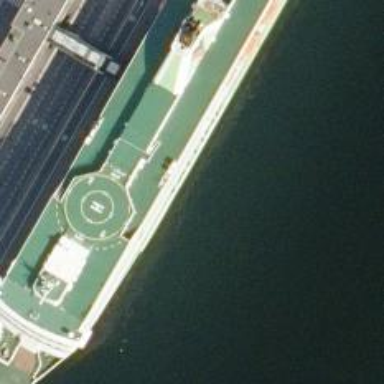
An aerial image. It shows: Ferry for trunk transportation.